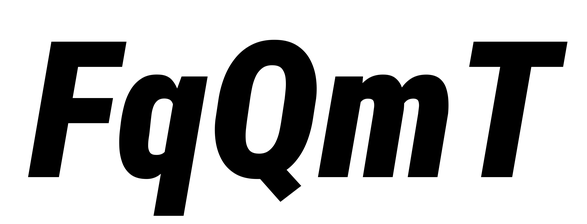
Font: Roboto-Italic_Condensed_Black_Italic